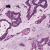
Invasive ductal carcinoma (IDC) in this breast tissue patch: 1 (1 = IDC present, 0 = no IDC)